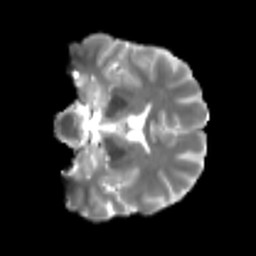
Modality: T2w
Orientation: coronal
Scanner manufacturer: siemens
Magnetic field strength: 3 T
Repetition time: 4 s
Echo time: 0.0594 s